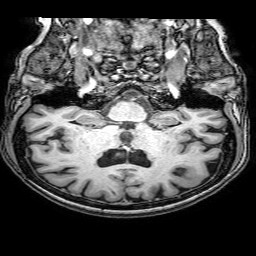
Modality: T1w
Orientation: sagittal
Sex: female
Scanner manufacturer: philips
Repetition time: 0.008082 s
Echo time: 0.00369 s